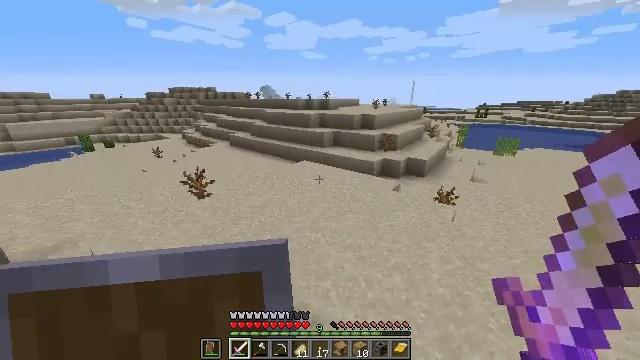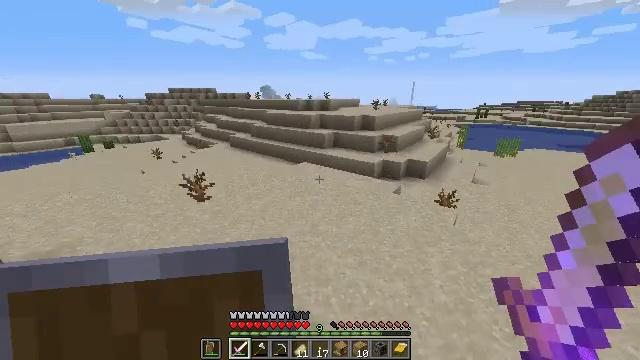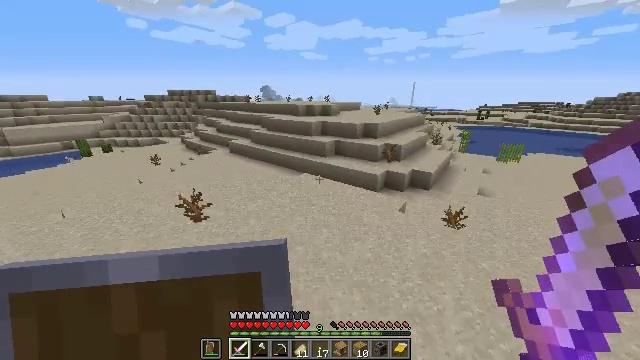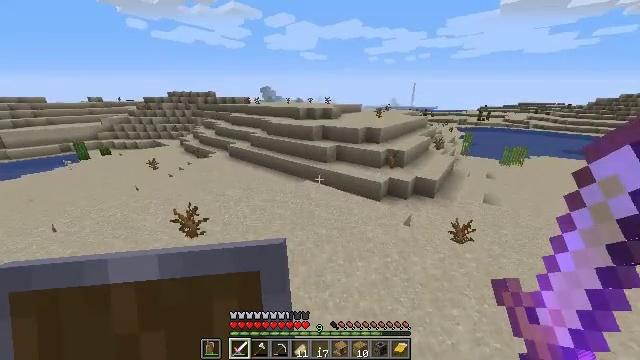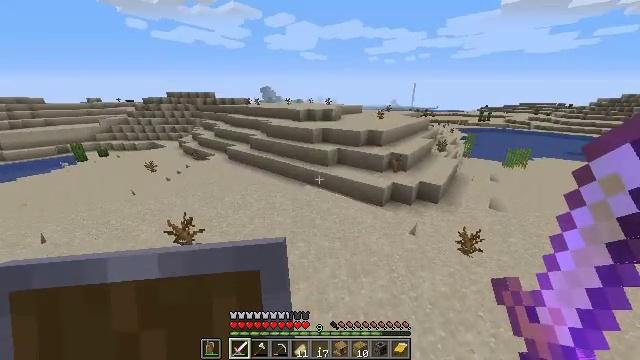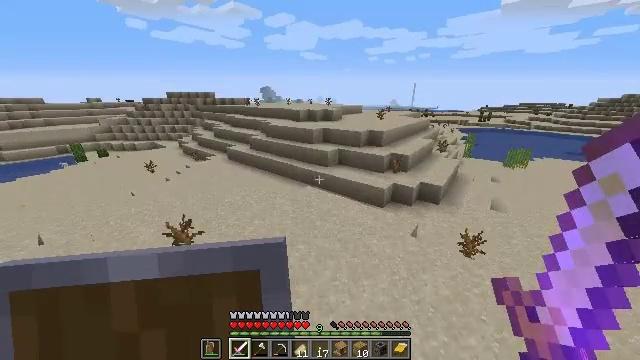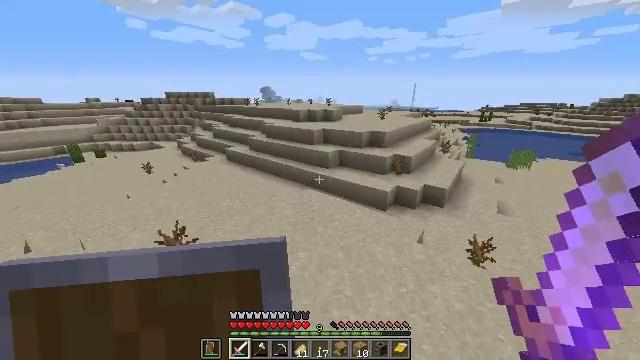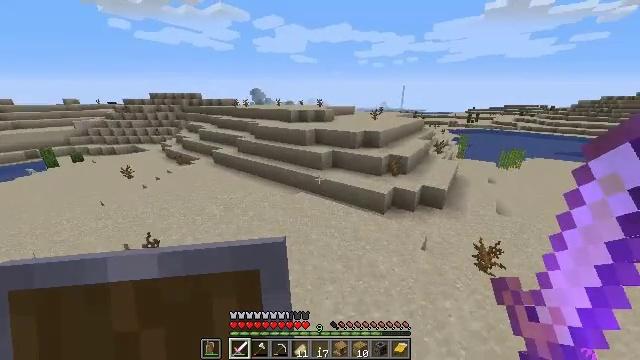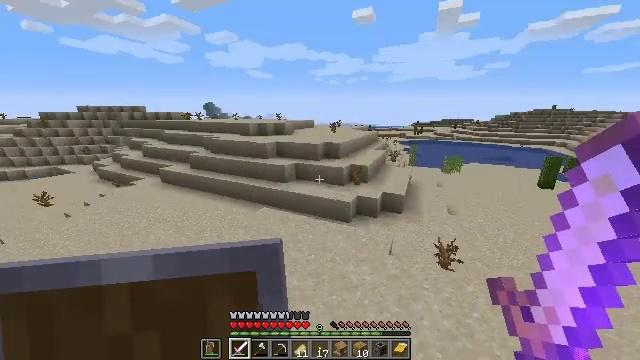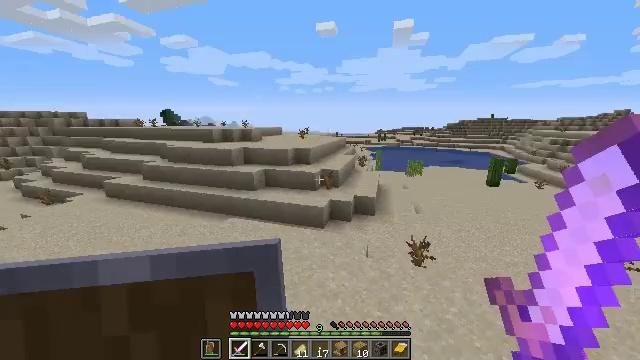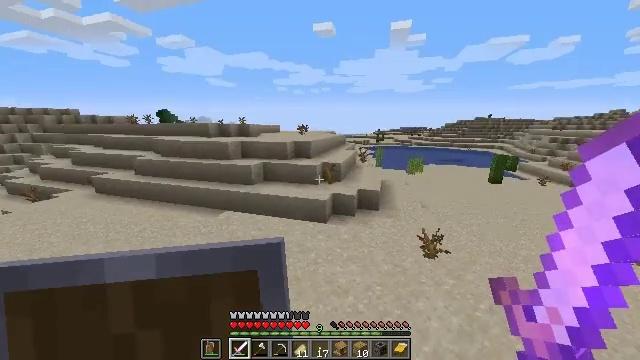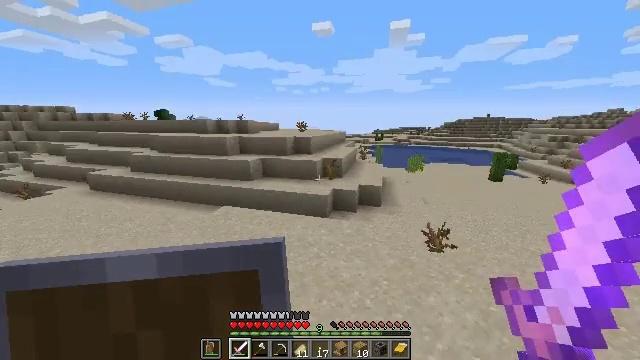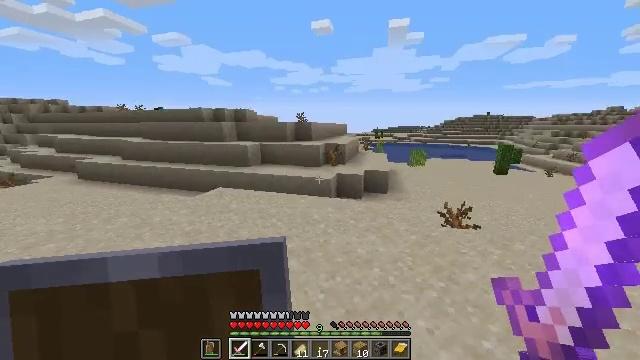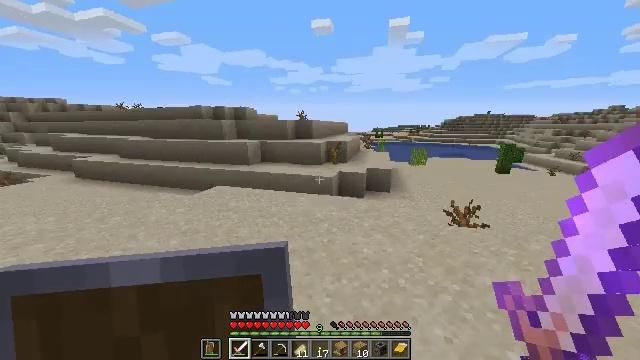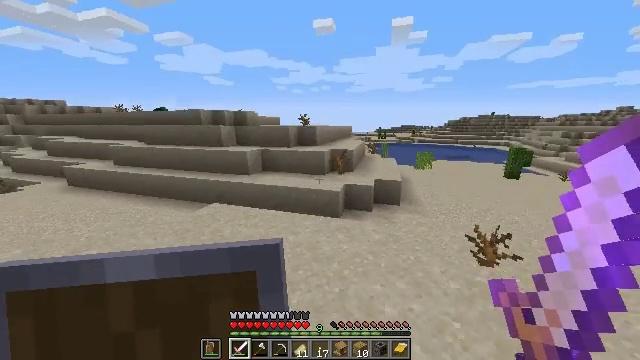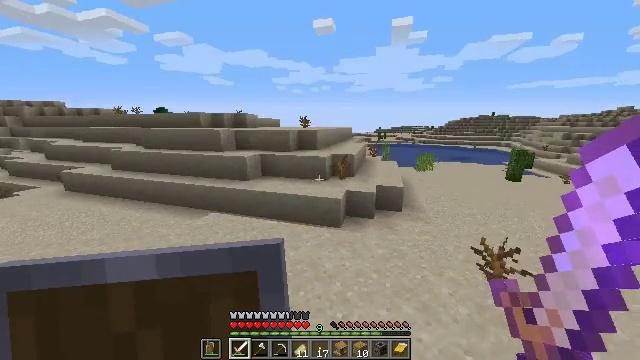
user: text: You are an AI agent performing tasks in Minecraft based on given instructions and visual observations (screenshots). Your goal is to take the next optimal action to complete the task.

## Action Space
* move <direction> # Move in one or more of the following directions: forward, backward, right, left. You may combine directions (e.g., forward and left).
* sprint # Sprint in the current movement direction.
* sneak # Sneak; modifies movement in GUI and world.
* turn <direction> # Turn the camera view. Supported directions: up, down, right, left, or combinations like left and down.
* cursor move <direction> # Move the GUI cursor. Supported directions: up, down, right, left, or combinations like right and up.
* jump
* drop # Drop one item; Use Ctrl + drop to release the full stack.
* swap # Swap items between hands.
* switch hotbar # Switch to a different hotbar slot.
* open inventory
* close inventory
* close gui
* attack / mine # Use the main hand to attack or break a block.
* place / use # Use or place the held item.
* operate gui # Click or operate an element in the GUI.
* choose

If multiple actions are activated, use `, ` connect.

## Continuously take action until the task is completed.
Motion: motion action
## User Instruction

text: Mine the sugar cane near rivers.
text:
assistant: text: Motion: move forward, jump
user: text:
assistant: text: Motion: move forward, jump
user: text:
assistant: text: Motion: move forward, jump
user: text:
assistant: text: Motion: move forward, jump
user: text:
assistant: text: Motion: move forward, jump
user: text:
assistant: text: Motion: move forward, jump
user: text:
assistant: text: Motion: move forward, turn right, jump
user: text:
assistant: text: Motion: move forward, turn right and up, jump
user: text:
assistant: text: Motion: move forward, turn right and up, jump
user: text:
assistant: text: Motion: move forward, jump
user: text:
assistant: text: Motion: move forward, jump
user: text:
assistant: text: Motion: move forward, jump
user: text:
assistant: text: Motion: move forward, jump
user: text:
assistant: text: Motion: move forward, jump
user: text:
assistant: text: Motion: move forward, jump
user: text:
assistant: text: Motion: move forward, turn left, jump
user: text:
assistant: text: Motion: move forward, turn left and down, jump
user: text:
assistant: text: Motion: move forward, turn left and down, jump
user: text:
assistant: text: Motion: move forward, turn left, jump
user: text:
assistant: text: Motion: move forward, turn left
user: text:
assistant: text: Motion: move forward, turn left
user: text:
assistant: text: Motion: move forward, turn left
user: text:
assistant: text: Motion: move forward, jump
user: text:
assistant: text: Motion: move forward, jump
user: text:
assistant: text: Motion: move forward, jump
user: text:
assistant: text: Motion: move forward, jump
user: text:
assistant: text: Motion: move forward, jump
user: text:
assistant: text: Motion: move forward, jump
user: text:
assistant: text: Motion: move forward, jump
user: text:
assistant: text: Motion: move forward, jump